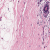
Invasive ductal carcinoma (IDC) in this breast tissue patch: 0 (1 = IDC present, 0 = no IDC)